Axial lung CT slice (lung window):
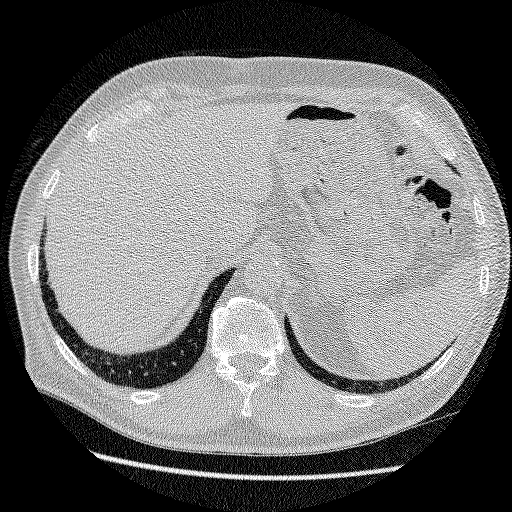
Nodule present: no